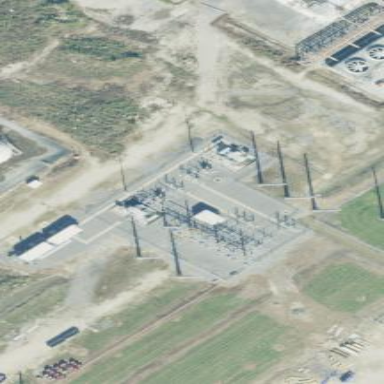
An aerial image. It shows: Industrial substation surrounded by fence.